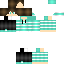
A male human skin with medium skin, wearing brown long hair dressed in a blue hoodie and black pants, featuring a closed mouth.